Current action and preconditions to check: trajectory_clear

Your task: For each precondition in the list above, predict whether it will hold at this action.

Consider the current scene as observed from the mobile robot's camera, and analyze the predicted future states of all dynamic agents (e.g., people, animals, vehicles, or any moving entities) within the NEXT SECOND.

IMPORTANT: Only answer "very likely" if you are absolutely certain—based on strong, clear evidence—that a dynamic agent will violate the precondition in the predicted future state. Do NOT answer "very likely" for unlikely, ambiguous, or low-probability risks.

Ask yourself for each precondition: Is there a high probability, with clear and convincing evidence, that the predicted future states of any dynamic agent will interfere with the predicted future state of the currently executing action within the NEXT SECOND, causing that precondition to fail?

Assess the risk level based on these predictions. Use "likely" or "very likely" if motions create a clear risk of interference.

Use "neutral" or "improbable" if agents are nearby but their predicted paths are clearly diverging or non-conflicting.

Failure Risk Categories: "very improbable", "improbable", "neutral", "likely", "very likely"

Answer Format: Output ONLY the probability_of_failure value from these categories: "very improbable", "improbable", "neutral", "likely", "very likely"

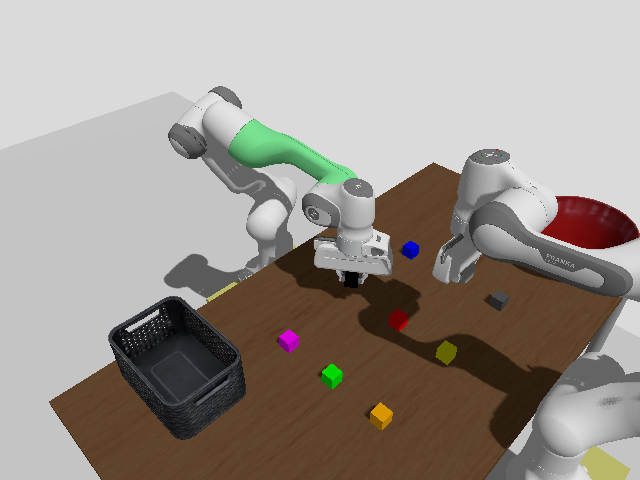

Answer: very improbable